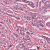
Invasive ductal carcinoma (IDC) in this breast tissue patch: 1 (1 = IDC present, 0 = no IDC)